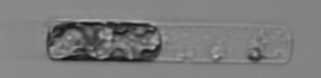
Label: Guinardia_delicatula